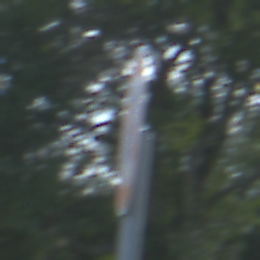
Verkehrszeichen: VerbotWenden
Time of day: MorningAfternoon
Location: Outdoor (Nature)
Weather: PartlyCloudy
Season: NotSpecified
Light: Natural